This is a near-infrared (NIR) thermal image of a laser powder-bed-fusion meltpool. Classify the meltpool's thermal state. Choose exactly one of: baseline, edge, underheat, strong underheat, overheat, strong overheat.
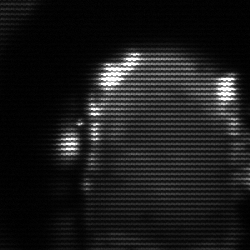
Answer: baseline